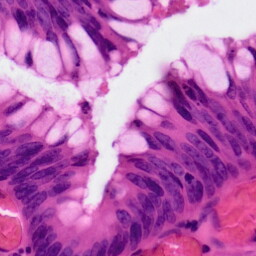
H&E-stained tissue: Colon